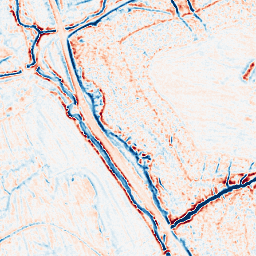
Category: edge_preserving
Decomposition family: bilateral
Decomposition parameters: d: 9
sigma_color: 75
sigma_space: 75
Upsampling method: linear_exact
Upsampling parameters: scale: 8
Upsampling scale: 8